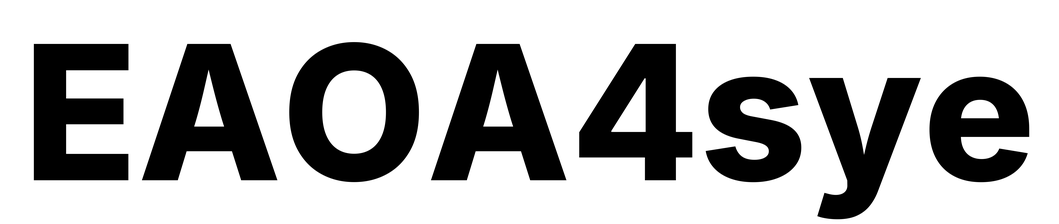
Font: Inter_ExtraBold